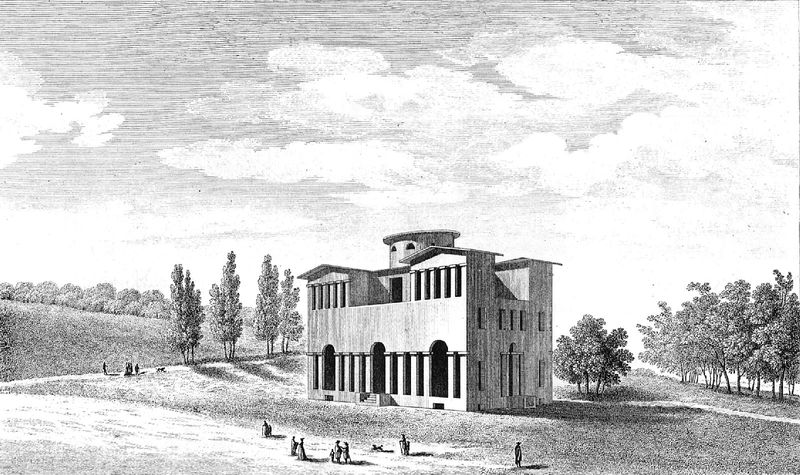
Titel: “L´Architecture considérée sous le rapport de l´art, des moers et de la législation”
Künstler: Claude Nicolas Ledoux
Schlagwörter: baum, himmel, schatten, wolken, bäume, menschen, fenster, pfeiler, skizze, säule, säulen, zeichnung, dach, gebäude, haus, weg, wiese, leute, ebene, wege, fassade, perspektive, stufen, arkade, türme, bleistift, portal, rundbögen, etagen, tempel, geison, mehrstöckig, illstration, anonym, 1600